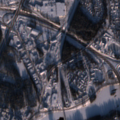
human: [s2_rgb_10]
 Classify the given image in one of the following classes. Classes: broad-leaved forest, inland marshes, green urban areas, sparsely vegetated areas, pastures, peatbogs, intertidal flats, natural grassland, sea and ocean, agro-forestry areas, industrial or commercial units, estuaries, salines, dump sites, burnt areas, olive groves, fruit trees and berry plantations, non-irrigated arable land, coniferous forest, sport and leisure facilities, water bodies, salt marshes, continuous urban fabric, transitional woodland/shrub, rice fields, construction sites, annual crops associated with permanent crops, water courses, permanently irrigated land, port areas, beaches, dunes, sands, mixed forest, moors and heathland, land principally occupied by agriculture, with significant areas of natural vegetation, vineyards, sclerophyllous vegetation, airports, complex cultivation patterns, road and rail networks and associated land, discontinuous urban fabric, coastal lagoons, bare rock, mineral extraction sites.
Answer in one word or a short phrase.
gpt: discontinuous urban fabric, industrial or commercial units, water courses